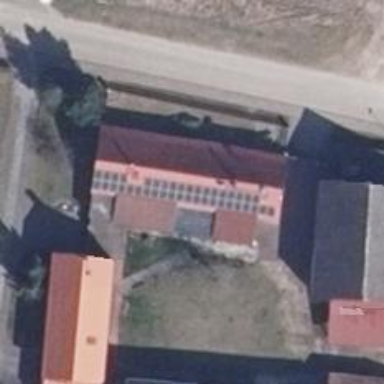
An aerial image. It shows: Solar photovoltaic panel generator producing electricity in small installation.